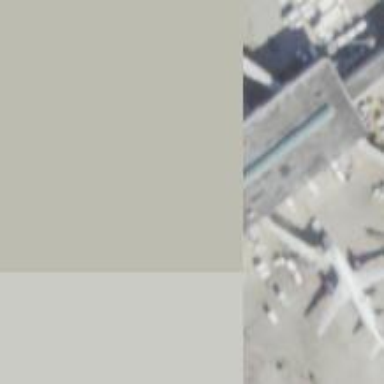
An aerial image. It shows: Airport gate.